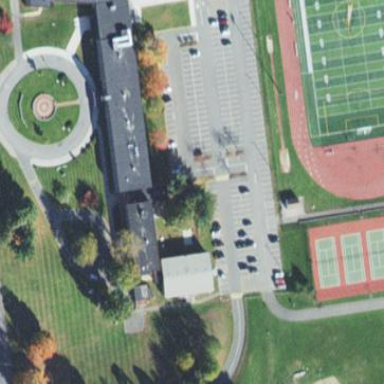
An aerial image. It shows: School building.